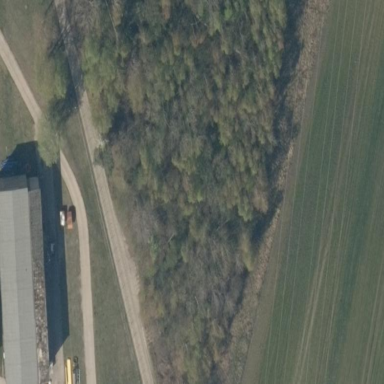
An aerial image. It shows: Forest area.